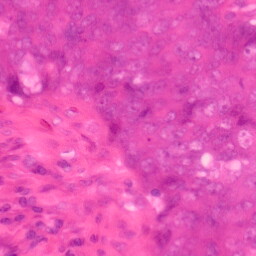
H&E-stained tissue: Colon